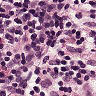
Metastatic tissue present: no